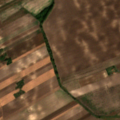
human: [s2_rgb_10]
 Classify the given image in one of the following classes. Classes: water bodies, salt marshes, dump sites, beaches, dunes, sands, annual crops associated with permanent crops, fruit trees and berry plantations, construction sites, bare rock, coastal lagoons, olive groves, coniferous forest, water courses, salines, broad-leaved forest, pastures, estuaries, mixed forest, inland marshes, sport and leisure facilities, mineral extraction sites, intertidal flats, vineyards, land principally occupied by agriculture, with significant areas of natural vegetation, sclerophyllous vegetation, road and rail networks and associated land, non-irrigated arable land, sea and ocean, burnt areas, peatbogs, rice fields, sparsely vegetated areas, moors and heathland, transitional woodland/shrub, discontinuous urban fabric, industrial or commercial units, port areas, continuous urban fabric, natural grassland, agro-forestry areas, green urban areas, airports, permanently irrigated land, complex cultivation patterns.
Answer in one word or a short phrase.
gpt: non-irrigated arable land